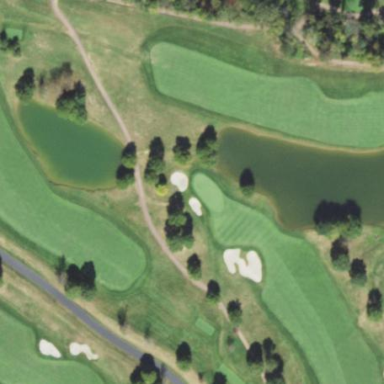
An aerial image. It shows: Water hazard on golf course. The hazard is natural water feature.